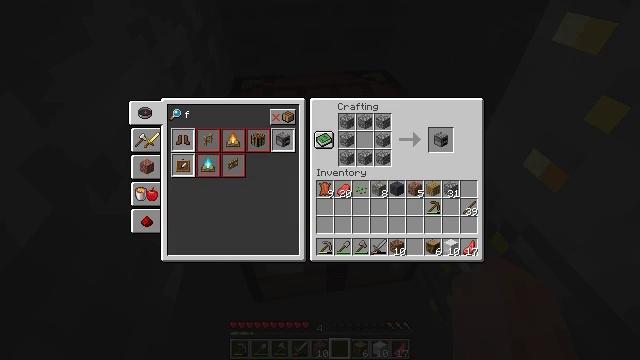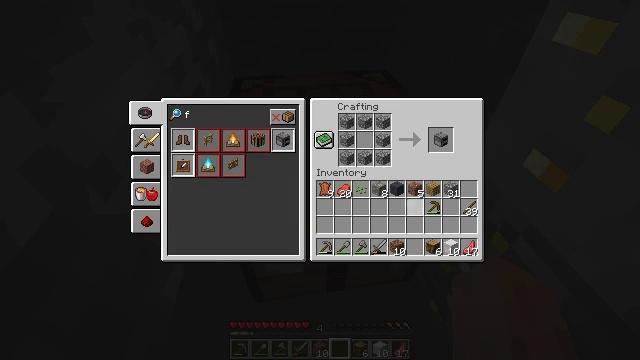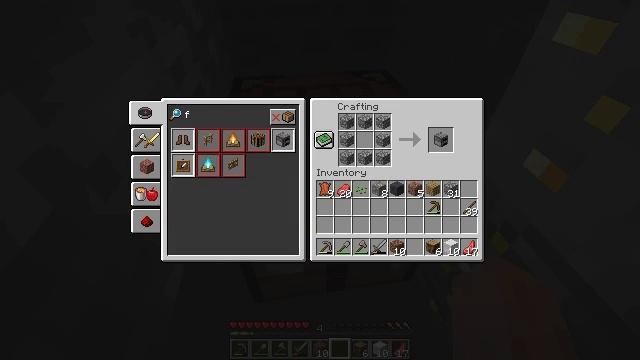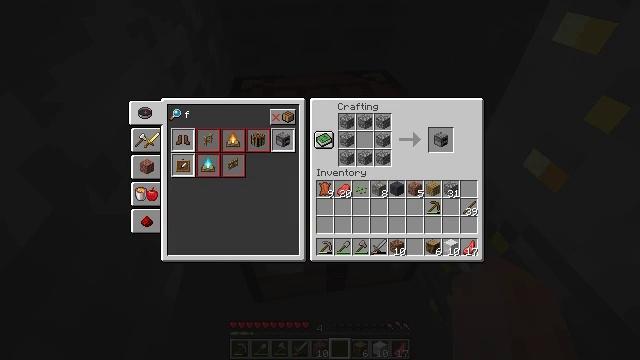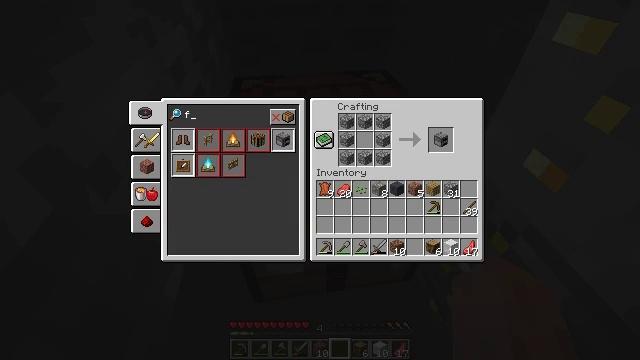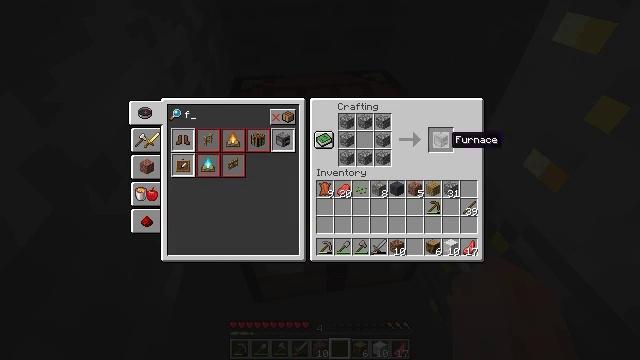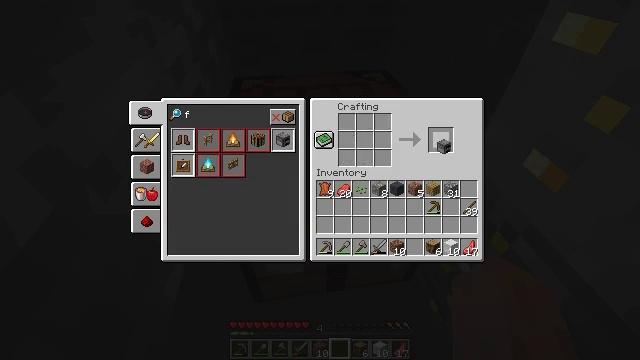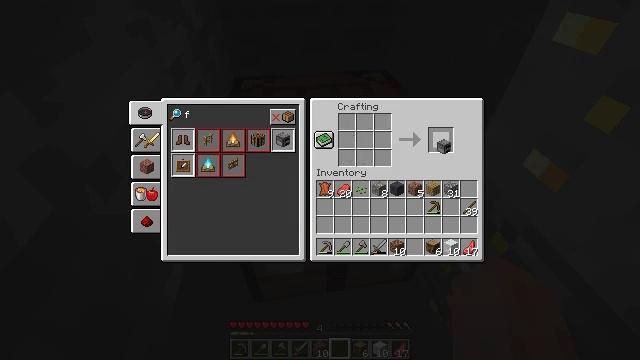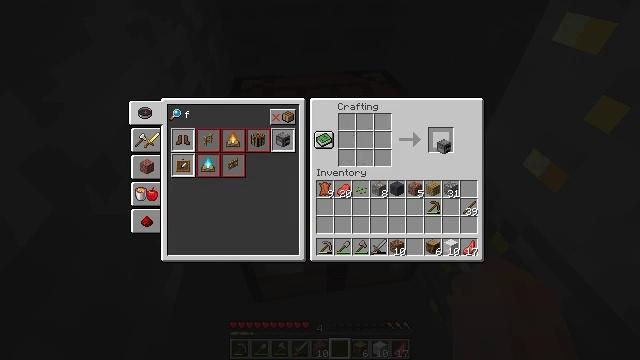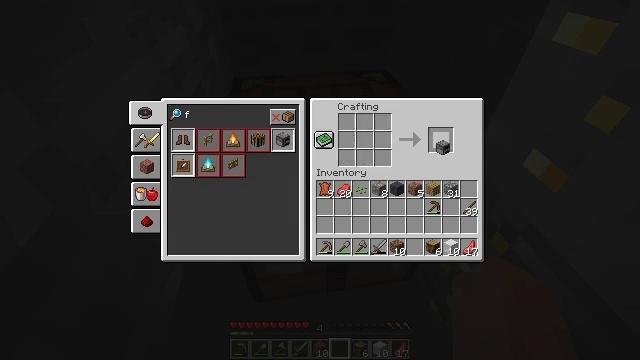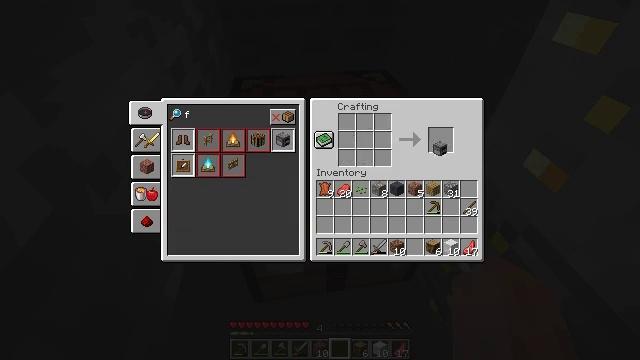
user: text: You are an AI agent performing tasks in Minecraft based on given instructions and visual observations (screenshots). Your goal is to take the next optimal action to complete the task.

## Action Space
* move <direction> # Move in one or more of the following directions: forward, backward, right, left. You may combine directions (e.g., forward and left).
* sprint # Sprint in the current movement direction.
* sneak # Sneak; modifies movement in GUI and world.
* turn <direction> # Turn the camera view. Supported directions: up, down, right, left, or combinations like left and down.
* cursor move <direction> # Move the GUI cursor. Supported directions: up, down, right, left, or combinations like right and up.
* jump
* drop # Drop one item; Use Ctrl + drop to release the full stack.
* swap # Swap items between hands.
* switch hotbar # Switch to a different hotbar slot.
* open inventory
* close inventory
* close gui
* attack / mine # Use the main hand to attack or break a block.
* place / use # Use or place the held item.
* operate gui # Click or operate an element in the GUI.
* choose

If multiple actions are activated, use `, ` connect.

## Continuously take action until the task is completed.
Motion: motion action
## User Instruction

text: Obtain a furnace by crafting with cobblestone.
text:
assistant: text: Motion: cursor move right and up
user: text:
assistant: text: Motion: cursor move right and up
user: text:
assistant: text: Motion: cursor move right and up
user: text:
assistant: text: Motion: cursor move up
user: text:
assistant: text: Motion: no_op
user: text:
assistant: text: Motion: operate gui
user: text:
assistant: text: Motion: operate gui
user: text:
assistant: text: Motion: operate gui
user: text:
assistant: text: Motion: no_op
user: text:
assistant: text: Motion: no_op
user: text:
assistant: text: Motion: no_op